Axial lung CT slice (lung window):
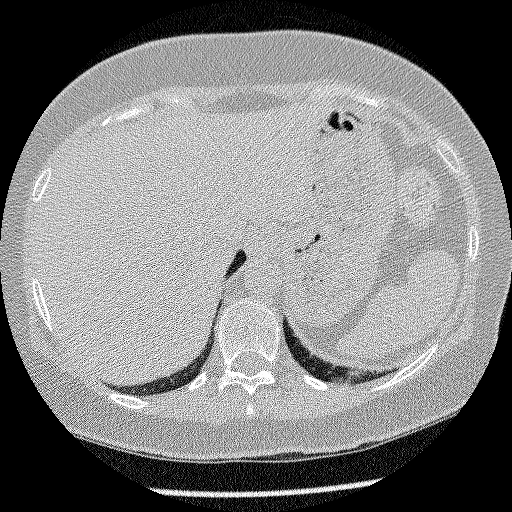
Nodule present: no